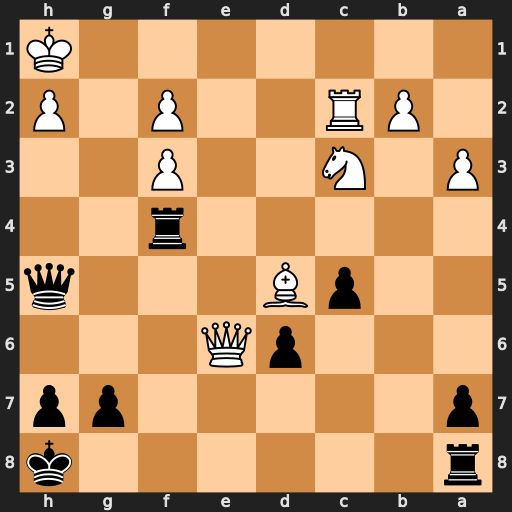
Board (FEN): r6k/p5pp/3pQ3/2pB3q/5r2/P1N2P2/1PR2P1P/7K
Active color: b
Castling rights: -
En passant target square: -
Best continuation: Re8 Qxe8+ Qxe8